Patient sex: M
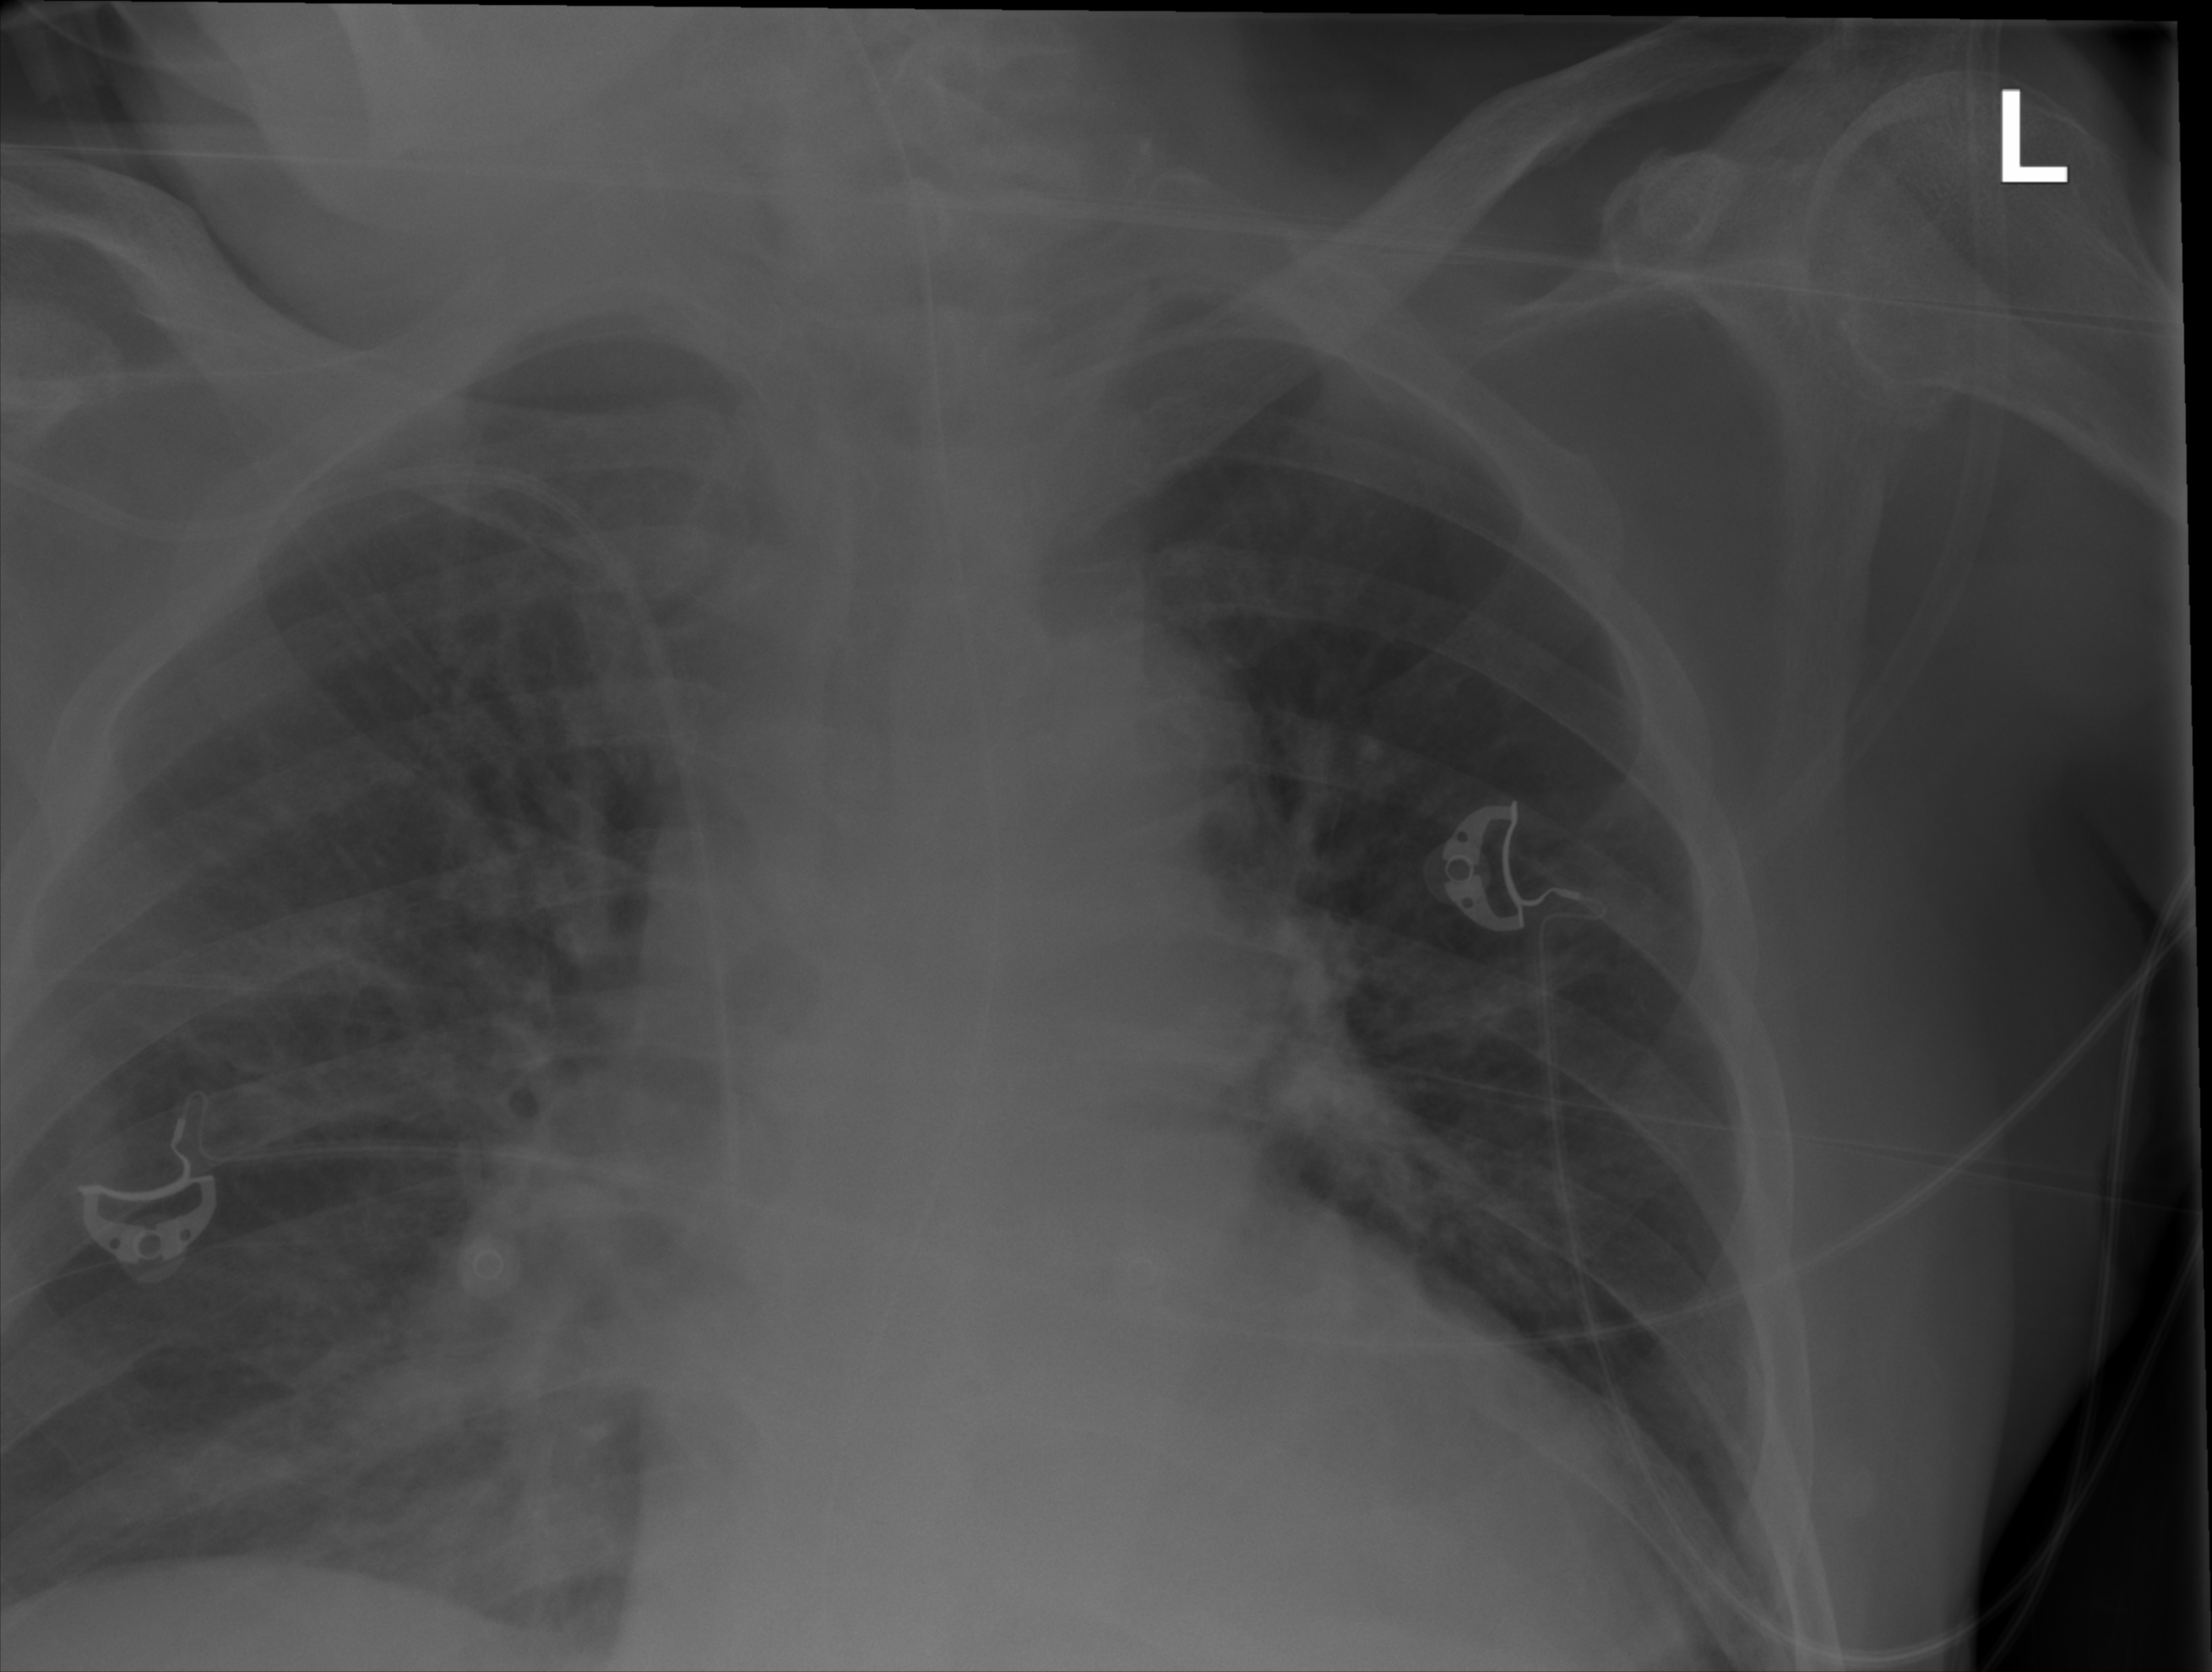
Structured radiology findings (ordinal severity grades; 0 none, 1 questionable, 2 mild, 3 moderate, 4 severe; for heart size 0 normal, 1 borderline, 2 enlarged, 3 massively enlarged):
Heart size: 2
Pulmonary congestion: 2
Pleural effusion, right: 2
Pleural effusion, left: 0
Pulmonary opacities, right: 2
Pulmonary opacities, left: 0
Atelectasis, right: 2
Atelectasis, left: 0